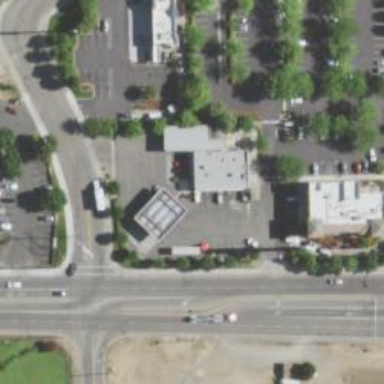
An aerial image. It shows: Convenience shop.